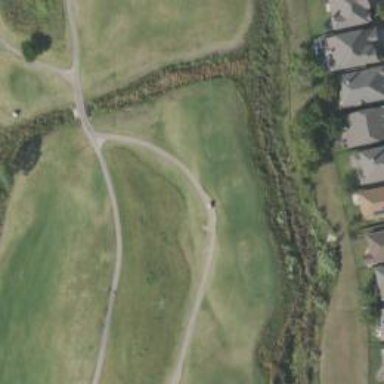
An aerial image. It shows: Service road used as golf cart path.